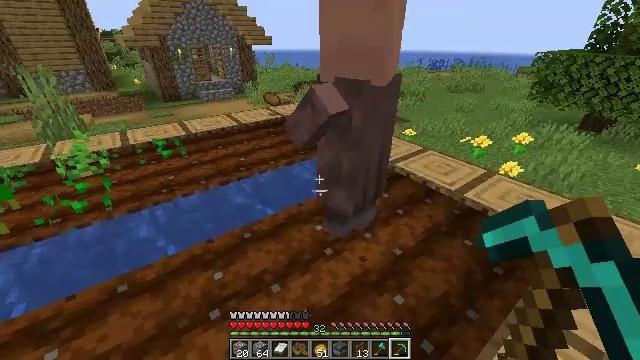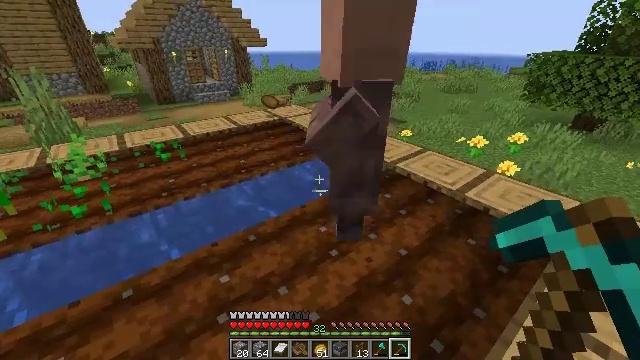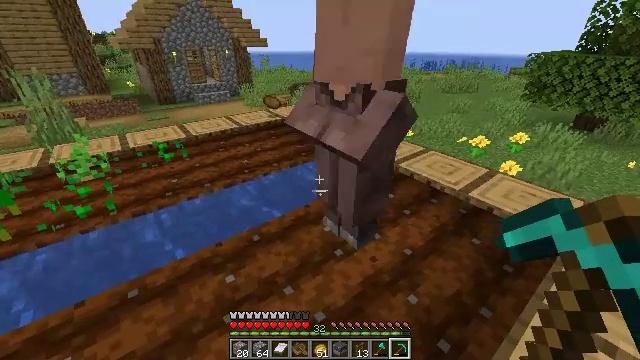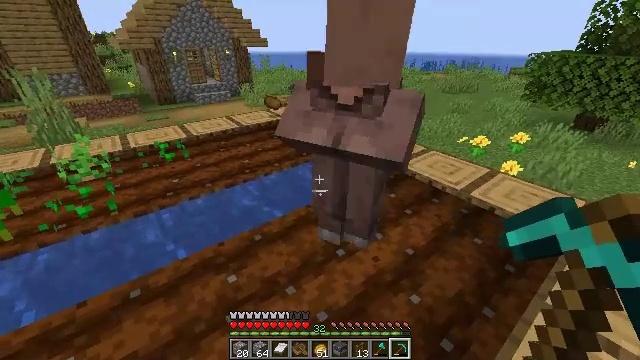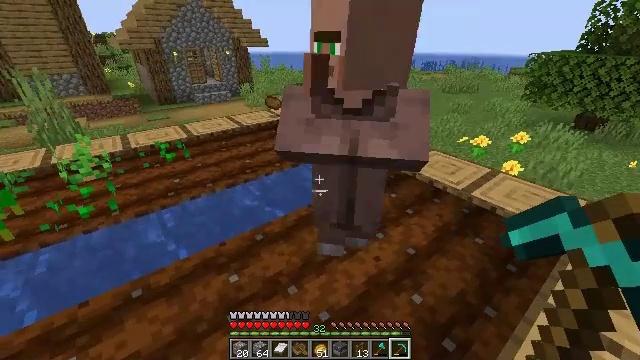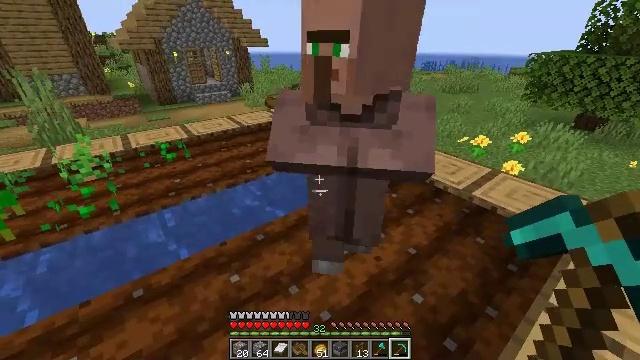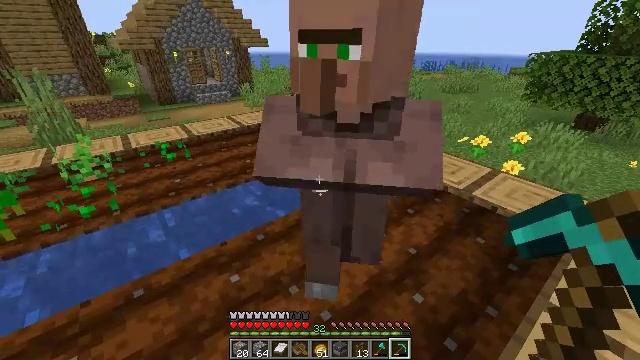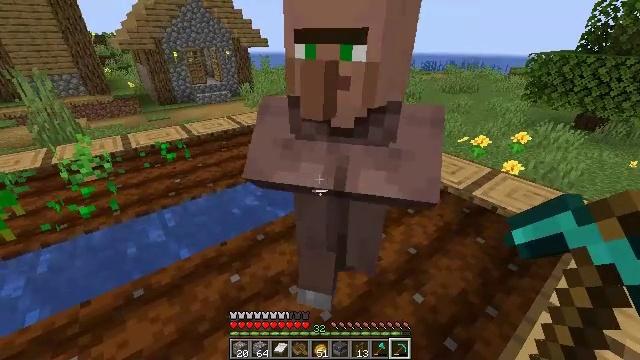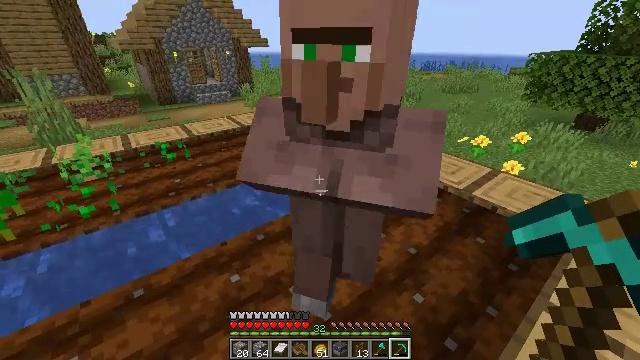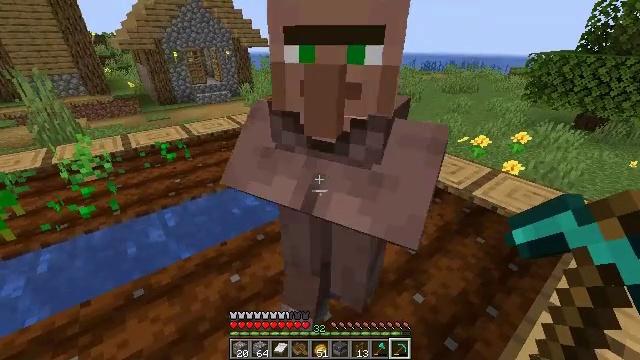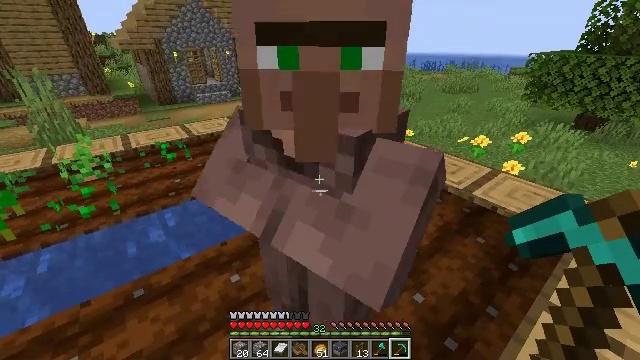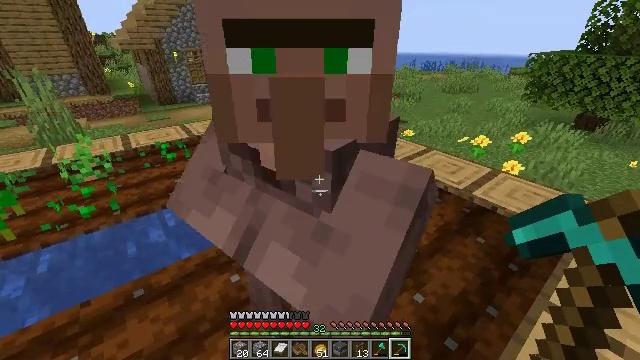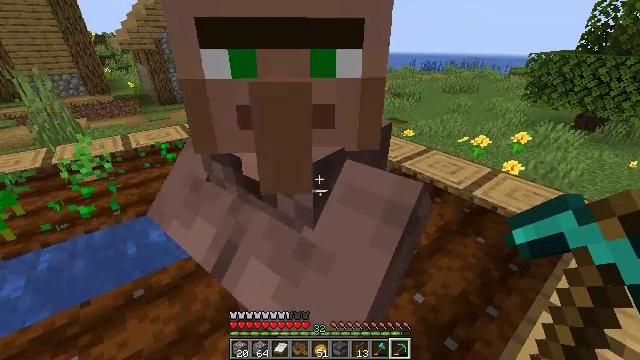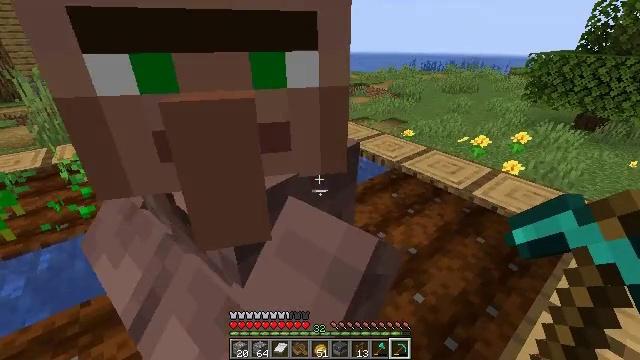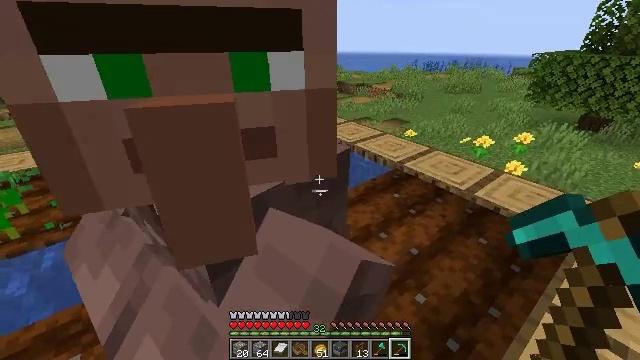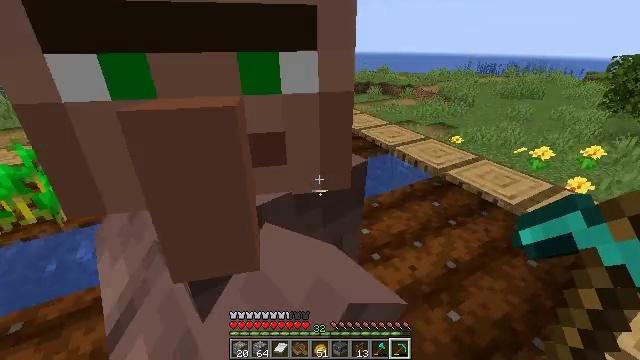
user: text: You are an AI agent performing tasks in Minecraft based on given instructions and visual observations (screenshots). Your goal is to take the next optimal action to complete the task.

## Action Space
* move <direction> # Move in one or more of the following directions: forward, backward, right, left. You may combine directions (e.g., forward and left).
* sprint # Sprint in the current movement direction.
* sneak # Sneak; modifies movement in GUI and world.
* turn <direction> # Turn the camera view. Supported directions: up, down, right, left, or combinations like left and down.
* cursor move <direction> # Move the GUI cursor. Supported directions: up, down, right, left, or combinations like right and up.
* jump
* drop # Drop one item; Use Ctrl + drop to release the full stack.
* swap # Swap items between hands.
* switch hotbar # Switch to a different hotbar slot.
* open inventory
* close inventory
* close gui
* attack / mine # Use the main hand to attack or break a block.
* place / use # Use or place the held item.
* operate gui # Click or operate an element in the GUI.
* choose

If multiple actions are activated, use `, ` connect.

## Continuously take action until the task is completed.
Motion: motion action
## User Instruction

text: Collect wheat crops.
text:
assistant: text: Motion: turn right
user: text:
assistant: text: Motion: no_op
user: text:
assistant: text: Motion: no_op
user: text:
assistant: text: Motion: no_op
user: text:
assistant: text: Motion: no_op
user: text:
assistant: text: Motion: no_op
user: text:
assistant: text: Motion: no_op
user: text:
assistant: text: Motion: no_op
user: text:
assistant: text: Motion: no_op
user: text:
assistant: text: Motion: no_op
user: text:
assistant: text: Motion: no_op
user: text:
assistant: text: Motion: no_op
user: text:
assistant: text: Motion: no_op
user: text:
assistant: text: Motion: no_op
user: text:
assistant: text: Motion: turn left
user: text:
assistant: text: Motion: turn left
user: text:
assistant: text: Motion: turn left
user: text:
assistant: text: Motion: turn left
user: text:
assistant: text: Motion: move forward
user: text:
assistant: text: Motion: move forward
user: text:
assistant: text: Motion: move forward
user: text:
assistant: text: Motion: move forward
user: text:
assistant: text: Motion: no_op
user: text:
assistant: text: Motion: no_op
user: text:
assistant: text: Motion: no_op
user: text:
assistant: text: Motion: no_op
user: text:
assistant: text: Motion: turn left
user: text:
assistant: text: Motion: no_op
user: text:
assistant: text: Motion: move right
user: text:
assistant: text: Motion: move right